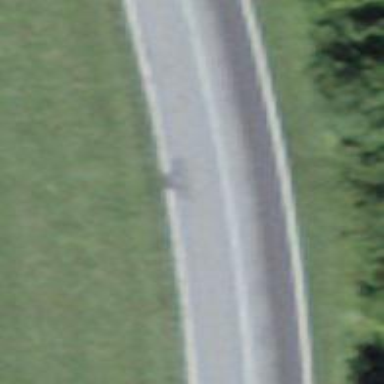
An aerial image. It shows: Primary highway.